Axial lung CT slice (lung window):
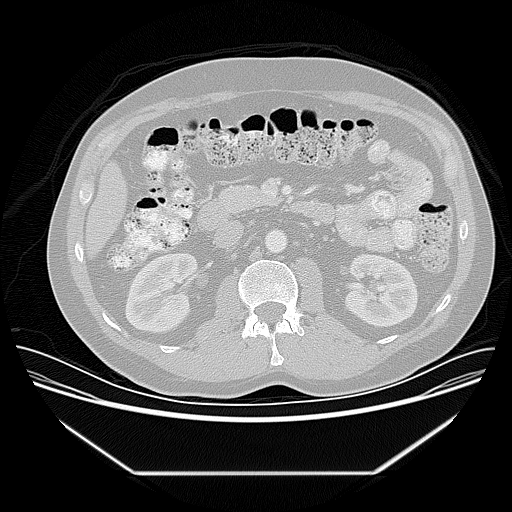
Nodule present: no